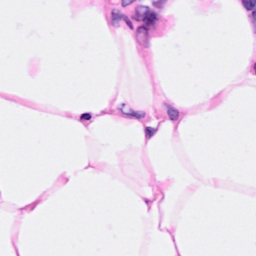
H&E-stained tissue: Breast